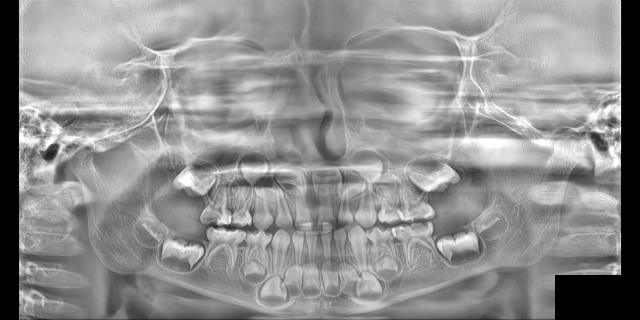
adult